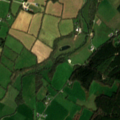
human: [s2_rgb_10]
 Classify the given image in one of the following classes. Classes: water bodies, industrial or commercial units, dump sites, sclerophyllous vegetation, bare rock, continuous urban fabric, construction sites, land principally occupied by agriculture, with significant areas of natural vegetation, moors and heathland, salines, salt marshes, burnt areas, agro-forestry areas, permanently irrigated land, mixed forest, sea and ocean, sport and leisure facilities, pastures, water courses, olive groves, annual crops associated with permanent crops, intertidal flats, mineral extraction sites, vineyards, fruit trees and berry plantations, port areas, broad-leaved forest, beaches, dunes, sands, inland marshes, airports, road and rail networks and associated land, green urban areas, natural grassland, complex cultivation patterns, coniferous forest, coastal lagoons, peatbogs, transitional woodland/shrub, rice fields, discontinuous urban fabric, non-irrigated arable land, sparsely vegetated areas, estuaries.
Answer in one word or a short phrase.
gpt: pastures, coniferous forest